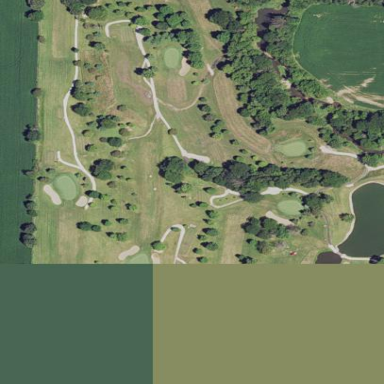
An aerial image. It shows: Golf course surrounded by greenery.